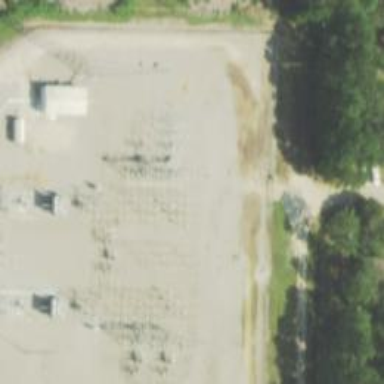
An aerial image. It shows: Switch used for power control.